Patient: sex M, age 46
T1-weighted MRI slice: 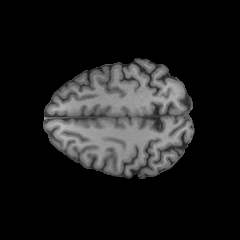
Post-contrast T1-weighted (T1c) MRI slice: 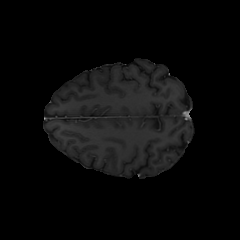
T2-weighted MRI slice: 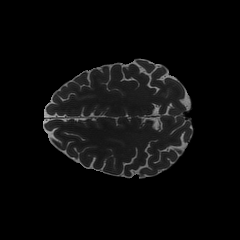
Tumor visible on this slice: no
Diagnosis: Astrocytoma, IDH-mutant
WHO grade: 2